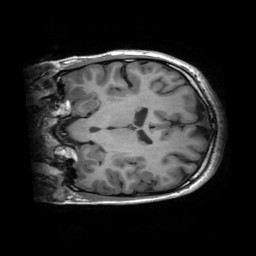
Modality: T1w
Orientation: coronal
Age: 26
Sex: female
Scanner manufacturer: ge
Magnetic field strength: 3 T
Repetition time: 0.00598 s
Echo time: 0.001972 s